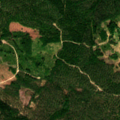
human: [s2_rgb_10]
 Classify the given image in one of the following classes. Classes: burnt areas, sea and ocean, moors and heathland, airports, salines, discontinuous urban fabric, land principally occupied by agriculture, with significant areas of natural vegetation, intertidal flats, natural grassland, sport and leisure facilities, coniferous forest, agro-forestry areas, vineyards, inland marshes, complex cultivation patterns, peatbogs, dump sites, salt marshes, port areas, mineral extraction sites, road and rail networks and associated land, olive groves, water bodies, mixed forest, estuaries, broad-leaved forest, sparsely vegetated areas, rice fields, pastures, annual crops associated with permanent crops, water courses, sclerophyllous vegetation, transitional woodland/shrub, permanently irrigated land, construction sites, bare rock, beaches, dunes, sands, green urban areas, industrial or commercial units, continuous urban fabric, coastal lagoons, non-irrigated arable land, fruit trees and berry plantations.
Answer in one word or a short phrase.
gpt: coniferous forest